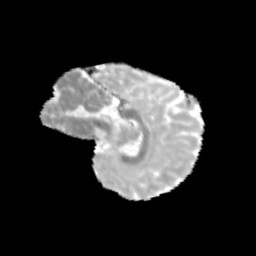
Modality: MD
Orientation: sagittal
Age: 11
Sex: male
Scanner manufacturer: siemens
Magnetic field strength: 3 T
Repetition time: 3.8 s
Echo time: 0.07 s